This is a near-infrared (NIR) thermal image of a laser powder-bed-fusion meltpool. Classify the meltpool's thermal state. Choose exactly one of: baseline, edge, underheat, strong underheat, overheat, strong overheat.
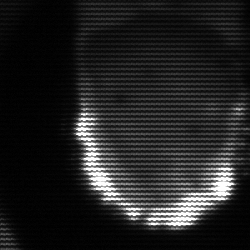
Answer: baseline